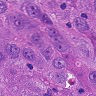
Metastatic tissue present: yes